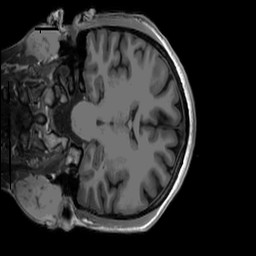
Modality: T1w
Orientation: coronal
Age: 24
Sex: female